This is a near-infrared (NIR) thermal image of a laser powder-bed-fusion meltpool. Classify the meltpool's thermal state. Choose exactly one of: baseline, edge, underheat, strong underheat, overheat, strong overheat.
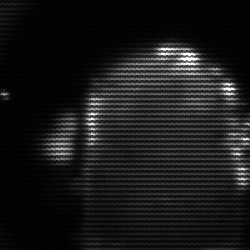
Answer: baseline